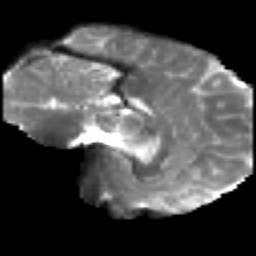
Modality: T2w
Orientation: sagittal
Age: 30
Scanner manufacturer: siemens
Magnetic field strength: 3 T
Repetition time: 2.2 s
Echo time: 0.084 s